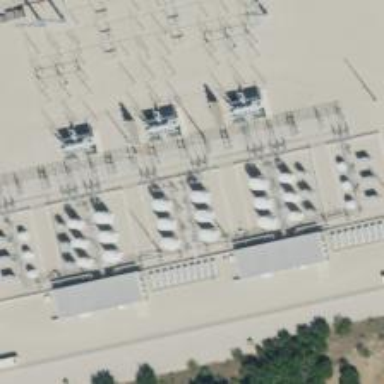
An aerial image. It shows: Outdoor power substation enclosed by fence. The substation is designated for compensation purposes.